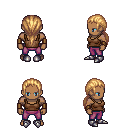
a pixel art fantasy rpg character, male body template, human, dark skin, brown pirate shirt, magenta pants, light blonde ponytail hairstyle, leather bracers, metal boots, four views (front, back, left, right), 2x2 character sprite sheet, small pixel art, hard edges, no anti-aliasing